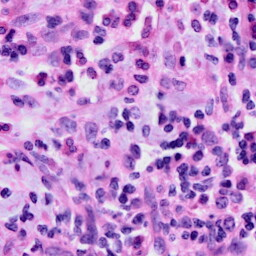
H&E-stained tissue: Cervix